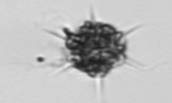
Label: Dictyocha